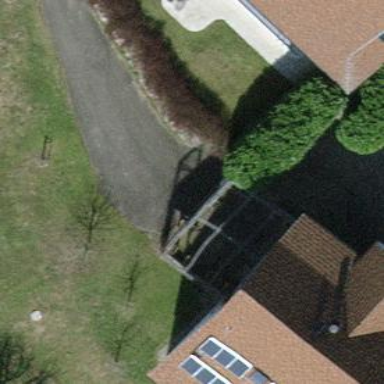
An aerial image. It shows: View of roof of building.